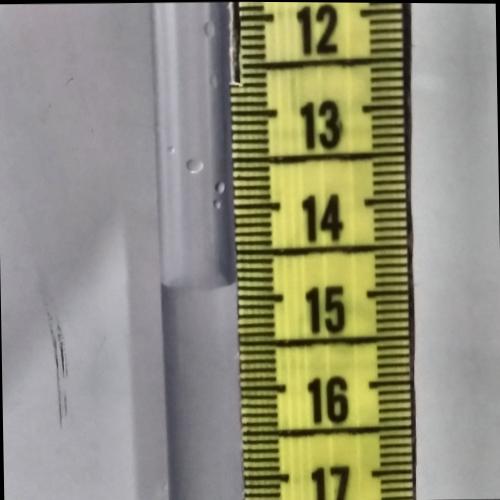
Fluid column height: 14.9 cm